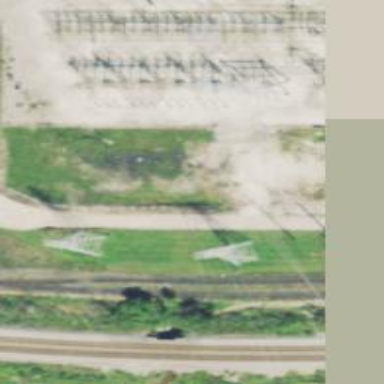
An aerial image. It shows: Lattice structure tower used for power distribution.